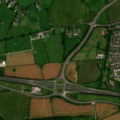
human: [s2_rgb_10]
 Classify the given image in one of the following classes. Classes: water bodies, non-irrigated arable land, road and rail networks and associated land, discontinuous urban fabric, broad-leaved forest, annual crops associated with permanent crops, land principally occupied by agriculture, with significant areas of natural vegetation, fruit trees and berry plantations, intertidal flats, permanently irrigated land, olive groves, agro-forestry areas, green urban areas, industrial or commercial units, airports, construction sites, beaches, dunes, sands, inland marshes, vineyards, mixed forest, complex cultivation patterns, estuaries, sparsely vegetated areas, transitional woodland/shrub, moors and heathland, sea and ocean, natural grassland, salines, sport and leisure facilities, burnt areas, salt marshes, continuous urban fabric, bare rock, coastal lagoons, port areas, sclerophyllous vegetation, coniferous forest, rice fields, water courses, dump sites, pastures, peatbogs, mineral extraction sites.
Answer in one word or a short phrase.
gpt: discontinuous urban fabric, road and rail networks and associated land, non-irrigated arable land, pastures, mixed forest